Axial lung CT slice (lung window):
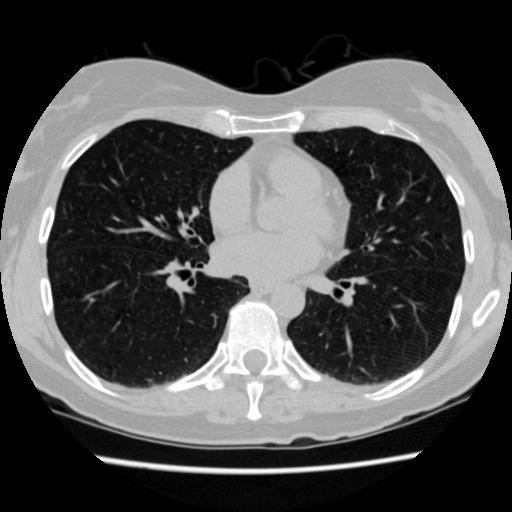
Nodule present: no